Question: Im trying to create a heatmap with the giving values. But after playing, it gives me one Rectangels. Normally, the whole graph must be filled with different coloured rectangles. What is wrong in my code? I have already tried many things. But unfortunately I don't know what to do and I am already despairing.
In this picture you can see what my edition looks like:

This is my code:
'''
<!DOCTYPE html>
<meta charset="utf-8" />
<title>test</title>
<style>
body {
margin: 50px;
font-family: Arial;
}
</style>
<body>
<p>First Tutorial</p>
<script src="https://d3js.org/d3.v6.js"></script>
<div id="container"> </id>
<script>
/* JavaScript */
var data = [
[2.56, 8.52, 4.92, 2.58, 8.44, 2.29],
[7.94, 8.42, 7.71, 7.0, 8.13, 5.63],
[1.38, 3.29, 2.38, 2.85, 1.38, 1.77],
[1.31, 2.48, 1.04, 1.21, 1.83, 1.48],
[1.58, 8.19, 4.75, 3.38, 4.83, 1.46],
[4.48, 4.08, 4.13, 1.73, 1.37, 2.58], ];
var rowLabels = [
"rowOne",
"rowTwo",
"rowThree",
"rowFour",
"rowFive",
"rowSix",
];
var columnLabels = [
"columnOne",
"columnTwo",
"columnThree",
"columnFour",
"columnFive",
"columnSix",
];
const mapData = data.reduce((res, item, index) => {
const group = rowLabels[index];
item.forEach((value, colIndex) => {
res.min = Math.min(value, res.min);
res.max = Math.max(value, res.max);
res.data.push({group, variable: columnLabels[colIndex], value});
});
return res;
}, {data: [], min: Number.POSITIVE_INFINITY, max: Number.NEGATIVE_INFINITY});
/* Layout constants */
var margin = {top: 0, right:0, bottom: 90, left: 80},
width = 960- margin.left - margin.right,
height = 600 - margin.top - margin.bottom;
/* Initialization of SVG graphics */
var svg = d3.select("#container")
.append("svg")
.attr("width", width + margin.left + margin.right)
.attr("height", height + margin.top + margin.bottom)
.append("g")
.attr("transform",
"translate(" + margin.left + "," + margin.top + ")");
//X Scale and Axis:
var x= d3.scaleBand()
.range([ 0, width ])
.domain(columnLabels)
.padding(0.01);
svg.append("g")
.attr("transform", "translate(0," + height + ")")
.call(d3.axisBottom(x))
.selectAll("text")
.attr("transform", "translate(-10,10) rotate(-45)")
.style("text-anchor", "end")
.style("font-size", 10)
// Y scales and Axis:
var y= d3.scaleBand()
.range([ height, 0 ])
.domain(rowLabels)
.padding(0.01);
svg.append("g")
.call(d3.axisLeft(y))
var myColor = d3.scaleLinear()
.range(["#0000ff", "#00ff00"])
.domain([mapData.min,mapData.max])
svg.selectAll()
.data(mapData.data, function(d) {return d.group+':'+d.variable;})
.enter()
.append("rect")
.attr("x", function(d) { return x(d.group) })
.attr("y", function(d) { return y(d.variable) })
.attr("width", x.bandwidth() )
.attr("height", y.bandwidth() )
.style("fill", function(d) { return myColor(d.value)} )
</script>
</body>
'''
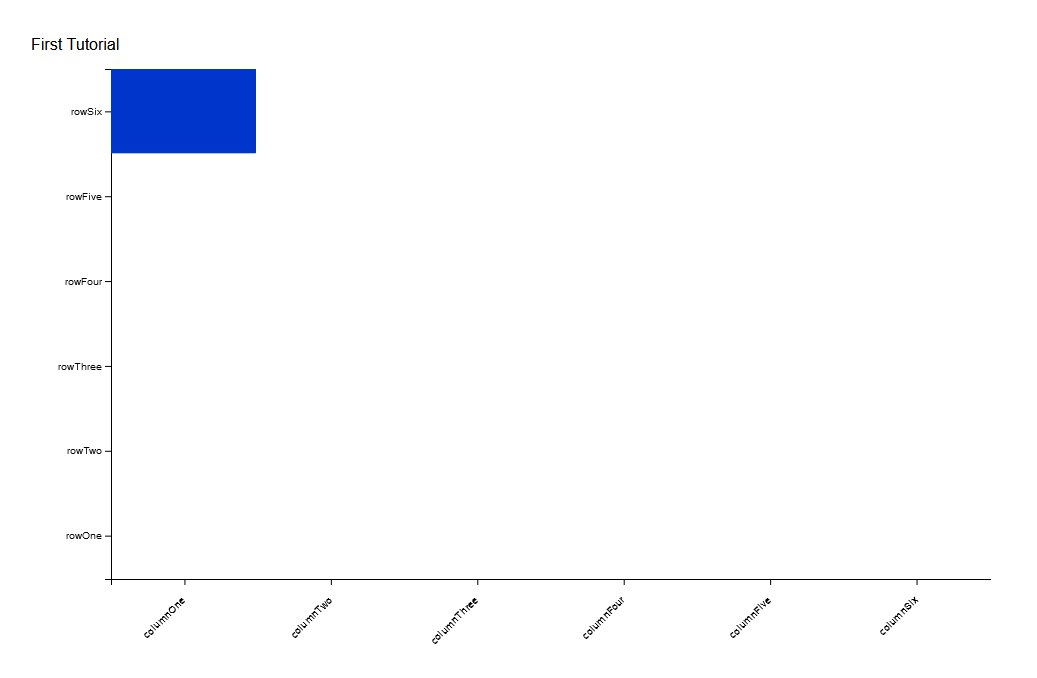
Answer: Replace
'''
.attr("x", function(d) { return x(d.group) })
.attr("y", function(d) { return y(d.variable) })
'''
with:
'''
.attr("x", function(d) { return x(d.variable) })
.attr("y", function(d) { return y(d.group) })
'''
'''
/* JavaScript */
var data = [
[2.56, 8.52, 4.92, 2.58, 8.44, 2.29],
[7.94, 8.42, 7.71, 7.0, 8.13, 5.63],
[1.38, 3.29, 2.38, 2.85, 1.38, 1.77],
[1.31, 2.48, 1.04, 1.21, 1.83, 1.48],
[1.58, 8.19, 4.75, 3.38, 4.83, 1.46],
[4.48, 4.08, 4.13, 1.73, 1.37, 2.58]];
var rowLabels = [
"rowOne",
"rowTwo",
"rowThree",
"rowFour",
"rowFive",
"rowSix",
];
var columnLabels = [
"columnOne",
"columnTwo",
"columnThree",
"columnFour",
"columnFive",
"columnSix",
];
const mapData = data.reduce((res, item, index) => {
const group = rowLabels[index];
item.forEach((value, colIndex) => {
res.min = Math.min(value, res.min);
res.max = Math.max(value, res.max);
res.data.push({group, variable: columnLabels[colIndex], value});
});
return res;
}, {data: [], min: Number.POSITIVE_INFINITY, max: Number.NEGATIVE_INFINITY});
/* Layout constants */
var margin = {top: 0, right:0, bottom: 90, left: 80},
width = 960- margin.left - margin.right,
height = 600 - margin.top - margin.bottom;
/* Initialization of SVG graphics */
var svg = d3.select("#container")
.append("svg")
.attr("width", width + margin.left + margin.right)
.attr("height", height + margin.top + margin.bottom)
.append("g")
.attr("transform",
"translate(" + margin.left + "," + margin.top + ")");
//X Scale and Axis:
var x= d3.scaleBand()
.range([ 0, width ])
.domain(columnLabels)
.padding(0.01);
svg.append("g")
.attr("transform", "translate(0," + height + ")")
.call(d3.axisBottom(x))
.selectAll("text")
.attr("transform", "translate(-10,10) rotate(-45)")
.style("text-anchor", "end")
.style("font-size", 10)
// Y scales and Axis:
var y= d3.scaleBand()
.range([ height, 0 ])
.domain(rowLabels)
.padding(0.01);
svg.append("g")
.call(d3.axisLeft(y))
var myColor = d3.scaleLinear()
.range(["#0000ff", "#00ff00"])
.domain([mapData.min,mapData.max])
console.log(mapData);
//console.log()
svg.selectAll()
.data(mapData.data, function(d) {return d.group+':'+d.variable;})
.enter()
.append("rect")
.attr("x", function(d) { return x(d.variable) })
.attr("y", function(d) { return y(d.group) })
.attr("width", x.bandwidth() )
.attr("height", y.bandwidth() )
.style("fill", function(d) { return myColor(d.value)} )
'''
'''
body {
margin: 50px;
font-family: Arial;
}
'''
'''
<script src="https://d3js.org/d3.v6.js"></script>
<div id="container">
'''